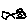
Label: fish